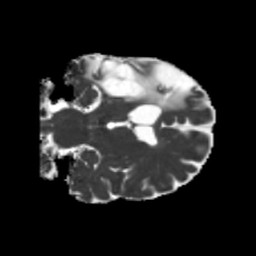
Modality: MD
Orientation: coronal
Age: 49
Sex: male
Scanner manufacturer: siemens
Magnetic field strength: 3 T
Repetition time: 5.25 s
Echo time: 0.08 s